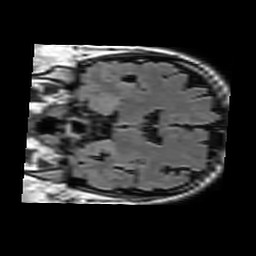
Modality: FLAIR
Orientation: coronal
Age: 56
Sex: male
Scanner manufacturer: philips
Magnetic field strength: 1.5 T
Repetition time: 10 s
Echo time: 0.11 s